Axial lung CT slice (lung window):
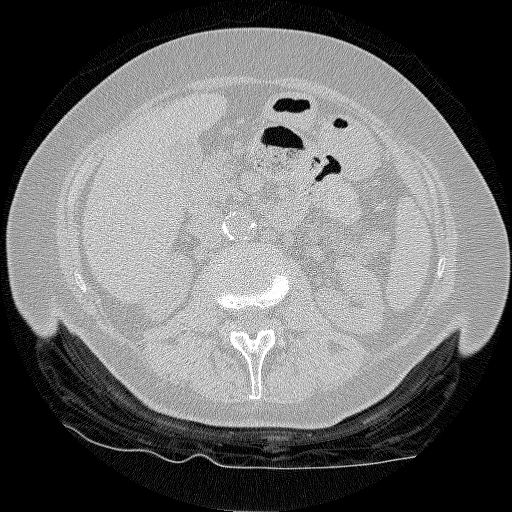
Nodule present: no